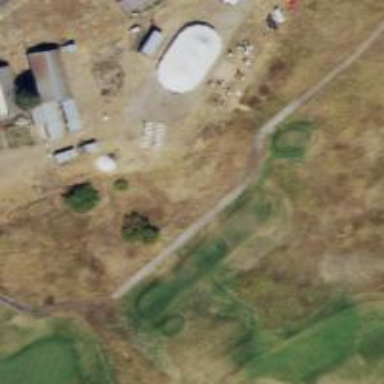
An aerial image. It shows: Area with grass used as rough in golf course.